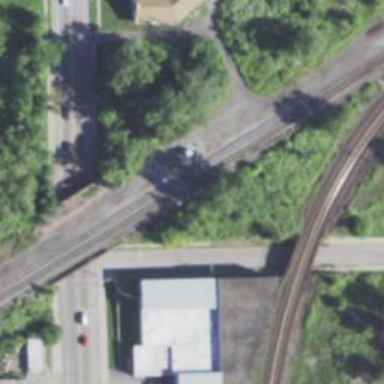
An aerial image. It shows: Railway line on embankment.